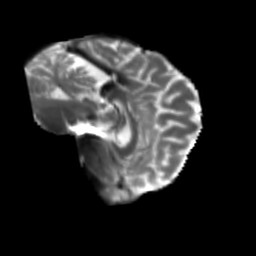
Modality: T2w
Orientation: sagittal
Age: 59
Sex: female
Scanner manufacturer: siemens
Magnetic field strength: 3 T
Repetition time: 5.25 s
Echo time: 0.08 s